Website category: university
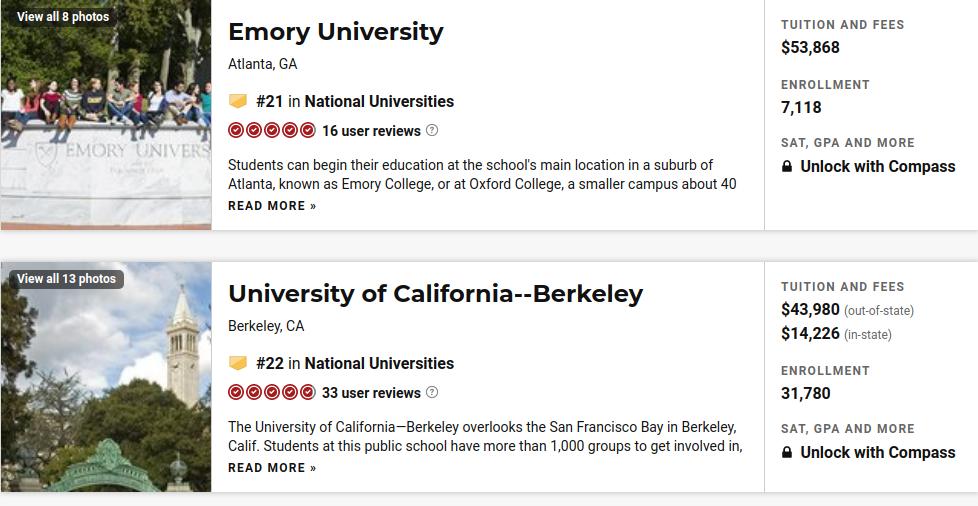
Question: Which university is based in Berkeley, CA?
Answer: University of California--Berkeley

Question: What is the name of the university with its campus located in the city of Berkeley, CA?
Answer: University of California--Berkeley

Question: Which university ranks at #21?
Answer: Emory University

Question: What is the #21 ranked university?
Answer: Emory University

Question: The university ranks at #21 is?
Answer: Emory University

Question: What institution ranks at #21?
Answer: Emory University

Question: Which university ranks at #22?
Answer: University of California--Berkeley

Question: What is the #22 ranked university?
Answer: University of California--Berkeley

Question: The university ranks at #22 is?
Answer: University of California--Berkeley

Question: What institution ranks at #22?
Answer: University of California--Berkeley